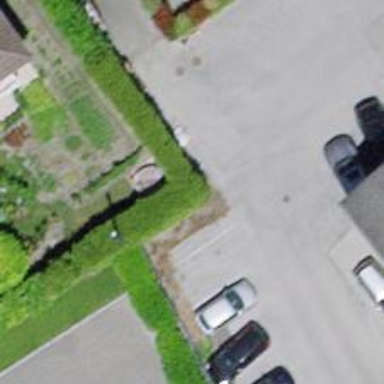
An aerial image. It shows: Hedge acting as barrier.